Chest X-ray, AP view. Patient: 68 years old, sex F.
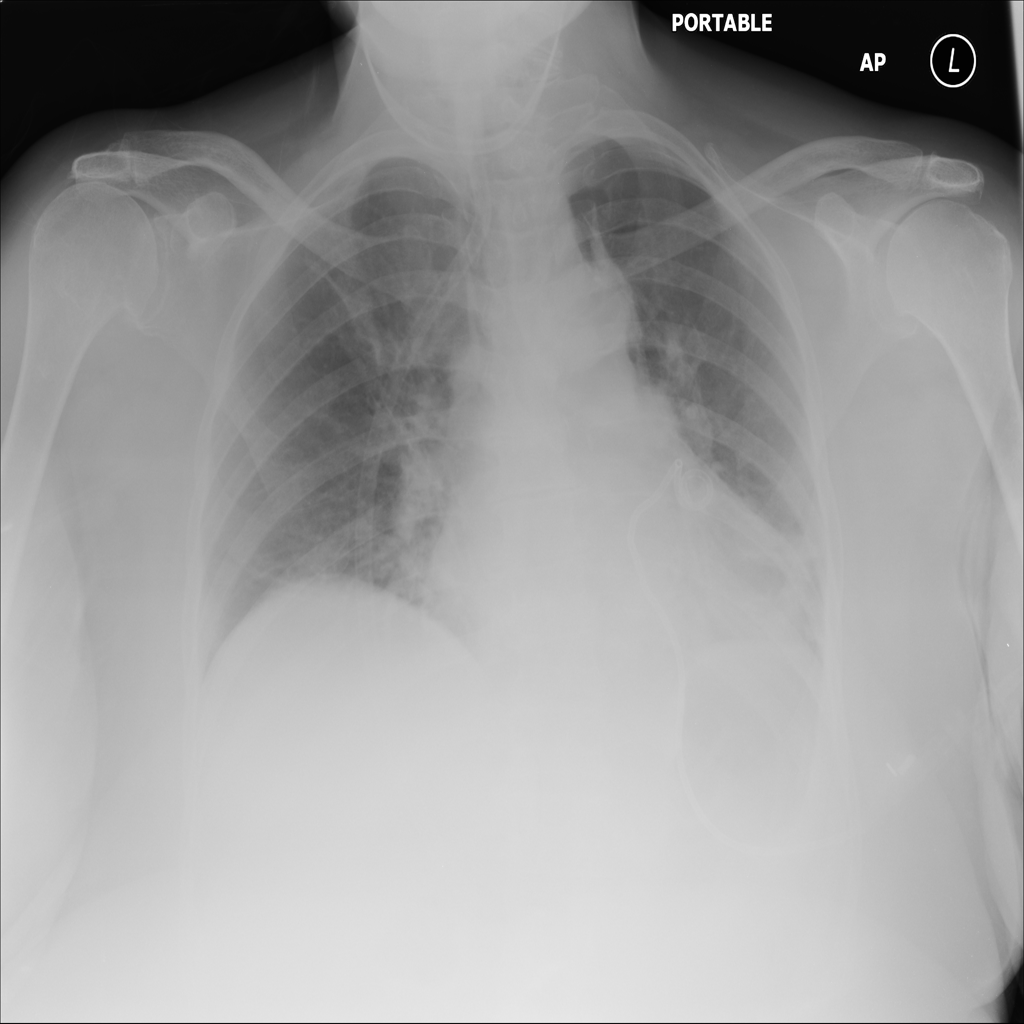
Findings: Atelectasis, Cardiomegaly, Fibrosis, Mass, Pneumothorax